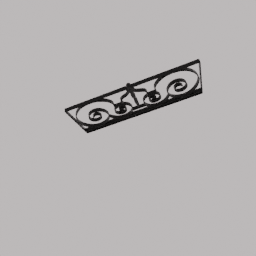
Label: decoration